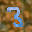
Label: 3